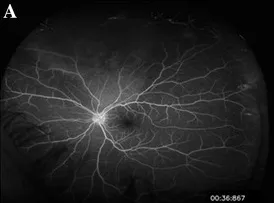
Fluorescein angiography of the left and right eyes. (A) Fluorescein angiography of the left eye: early hyperfluorescence corresponding to the area of retinal whitening and haziness.
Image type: ophthalmic_imaging (ophthalmic_angiography)